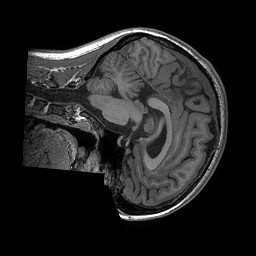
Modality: T1w
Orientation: sagittal
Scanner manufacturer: ge
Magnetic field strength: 3 T
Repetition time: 0.008156 s
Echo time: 0.00318 s